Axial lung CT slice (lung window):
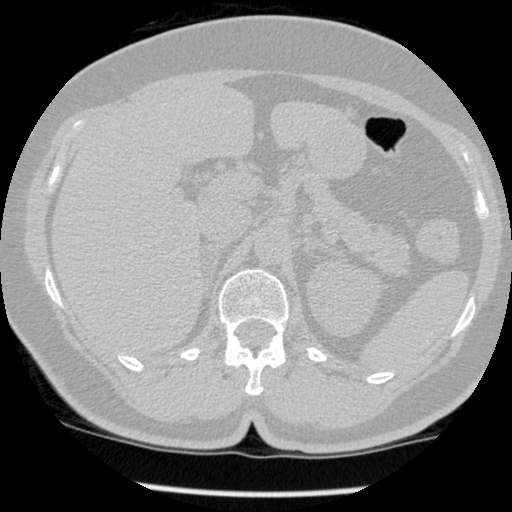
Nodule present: no